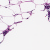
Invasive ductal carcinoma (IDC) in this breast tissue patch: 0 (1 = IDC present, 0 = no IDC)